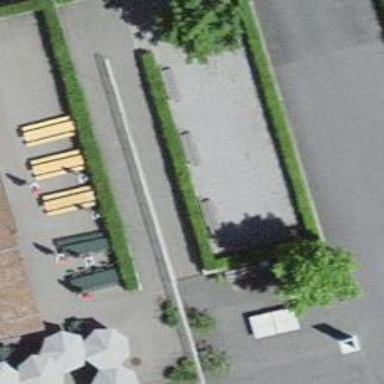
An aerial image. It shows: Bench.